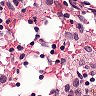
Metastatic tissue present: no